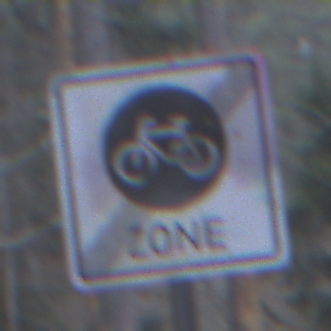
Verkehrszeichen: EndeFahrradzone
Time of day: MorningAfternoon
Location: Outdoor (Nature)
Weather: Overcast
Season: Winter
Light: Natural